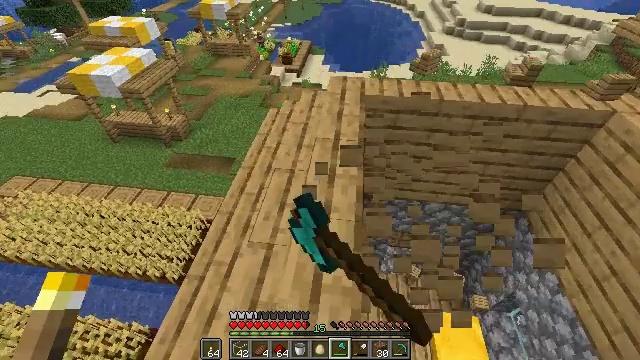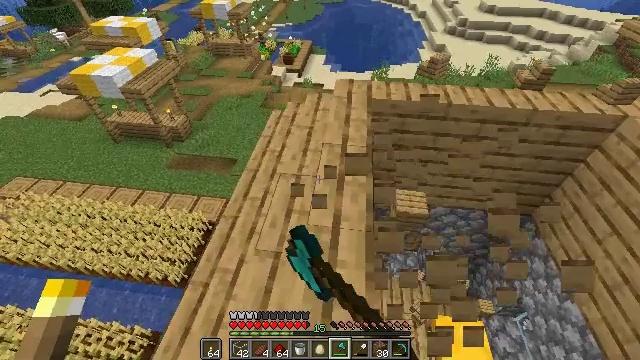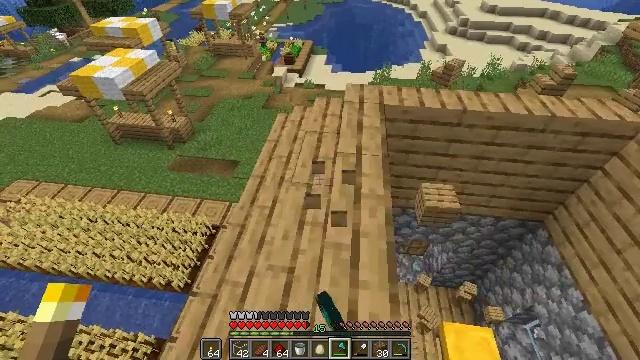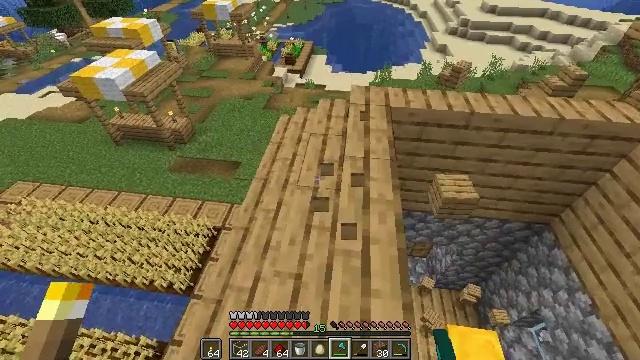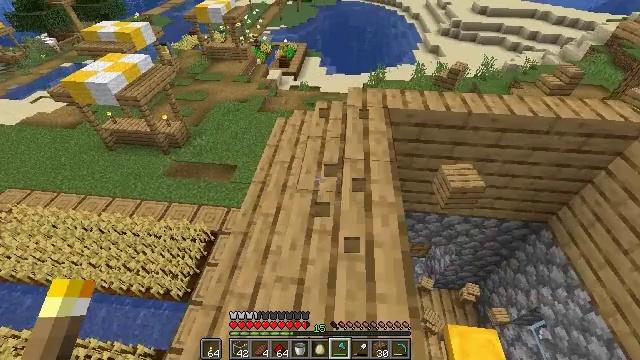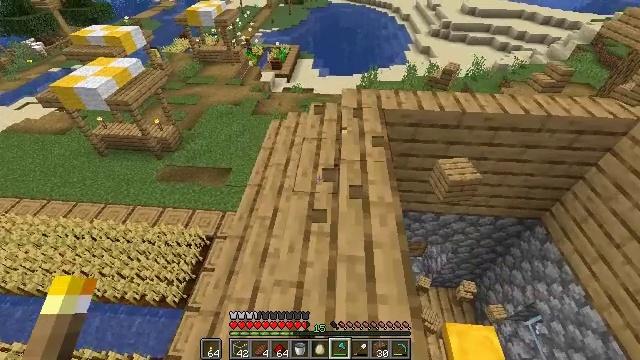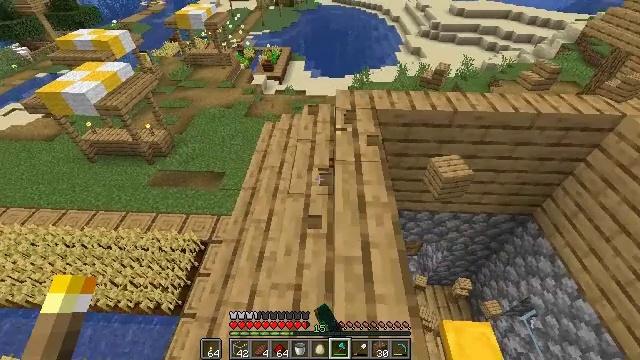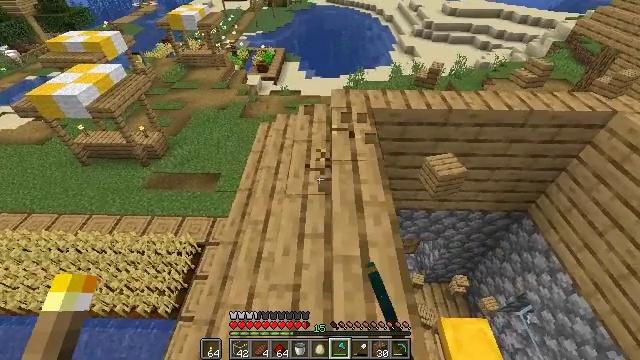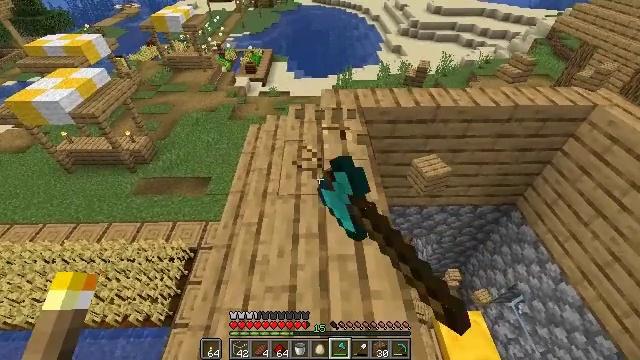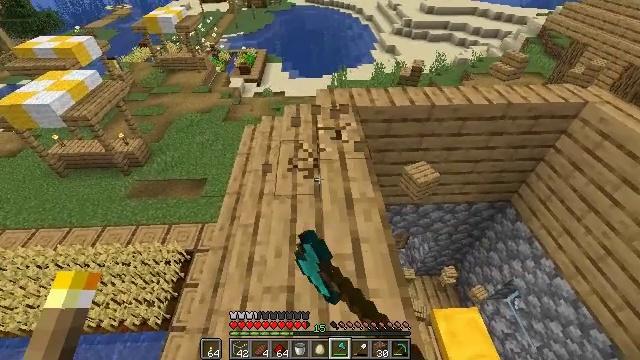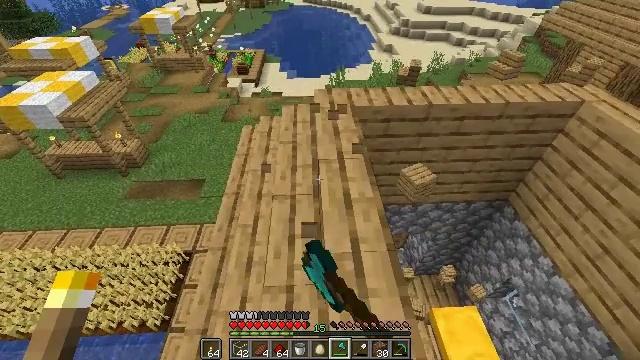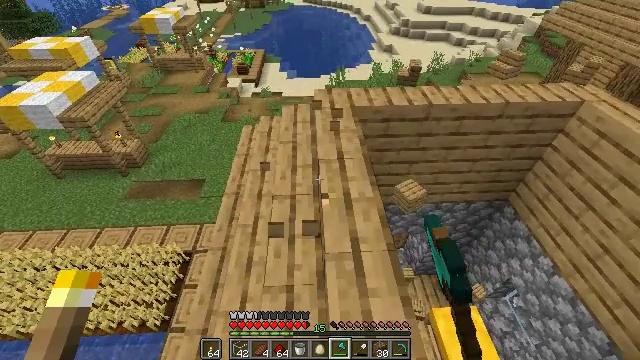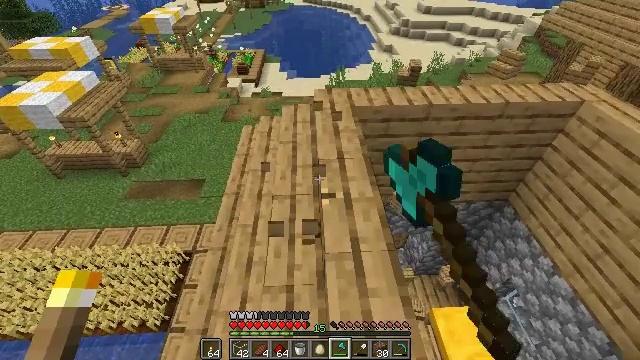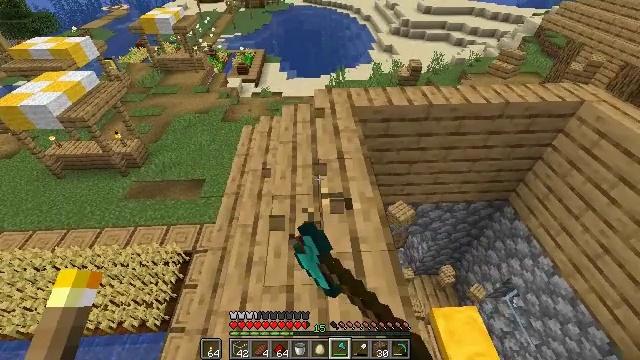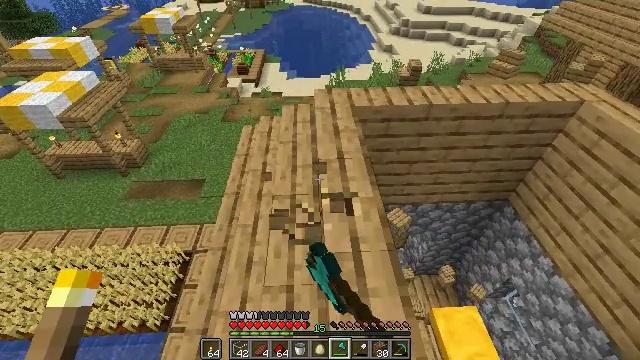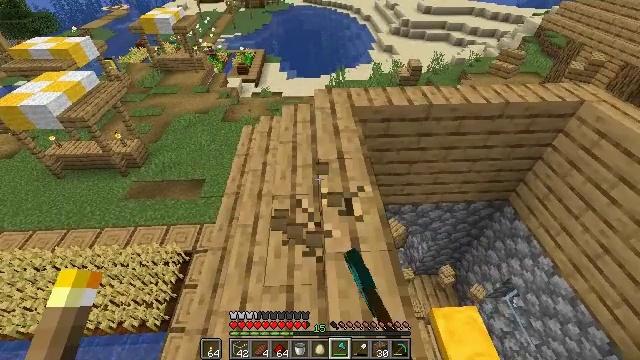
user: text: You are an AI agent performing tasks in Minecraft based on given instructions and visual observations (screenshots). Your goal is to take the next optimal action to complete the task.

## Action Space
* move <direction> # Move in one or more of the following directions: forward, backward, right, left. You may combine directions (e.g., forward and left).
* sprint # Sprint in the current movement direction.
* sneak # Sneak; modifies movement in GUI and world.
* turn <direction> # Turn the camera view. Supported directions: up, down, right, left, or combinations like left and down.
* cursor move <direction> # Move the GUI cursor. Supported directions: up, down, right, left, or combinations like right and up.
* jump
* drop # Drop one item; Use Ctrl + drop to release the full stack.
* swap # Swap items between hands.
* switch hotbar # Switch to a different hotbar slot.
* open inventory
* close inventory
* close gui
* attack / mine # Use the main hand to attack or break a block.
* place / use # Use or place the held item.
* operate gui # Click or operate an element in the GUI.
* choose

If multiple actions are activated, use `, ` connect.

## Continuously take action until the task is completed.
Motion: motion action
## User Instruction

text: Gather some oak stairs for reuse.
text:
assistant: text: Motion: move forward and move left, attack / mine
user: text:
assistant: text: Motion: attack / mine
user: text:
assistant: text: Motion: attack / mine
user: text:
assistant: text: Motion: turn right, attack / mine
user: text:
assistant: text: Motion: turn right, attack / mine
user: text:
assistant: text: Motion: turn right, attack / mine
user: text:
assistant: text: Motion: turn right, attack / mine
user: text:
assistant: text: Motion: turn right, attack / mine
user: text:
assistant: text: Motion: turn right, attack / mine
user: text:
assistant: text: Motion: attack / mine
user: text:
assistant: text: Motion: attack / mine
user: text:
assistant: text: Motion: attack / mine
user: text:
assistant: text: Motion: attack / mine
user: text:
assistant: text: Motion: attack / mine
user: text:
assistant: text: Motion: attack / mine
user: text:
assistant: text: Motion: attack / mine
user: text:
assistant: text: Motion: attack / mine
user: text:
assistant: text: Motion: turn down, attack / mine
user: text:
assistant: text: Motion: turn down, attack / mine
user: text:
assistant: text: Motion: attack / mine
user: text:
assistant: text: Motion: attack / mine
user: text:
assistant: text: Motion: attack / mine
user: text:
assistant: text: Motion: attack / mine
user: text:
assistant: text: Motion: attack / mine
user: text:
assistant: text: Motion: turn left and up, attack / mine
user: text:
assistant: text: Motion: turn up, attack / mine
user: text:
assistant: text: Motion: attack / mine
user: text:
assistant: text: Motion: attack / mine
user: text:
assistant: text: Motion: attack / mine
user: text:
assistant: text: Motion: attack / mine